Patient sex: M
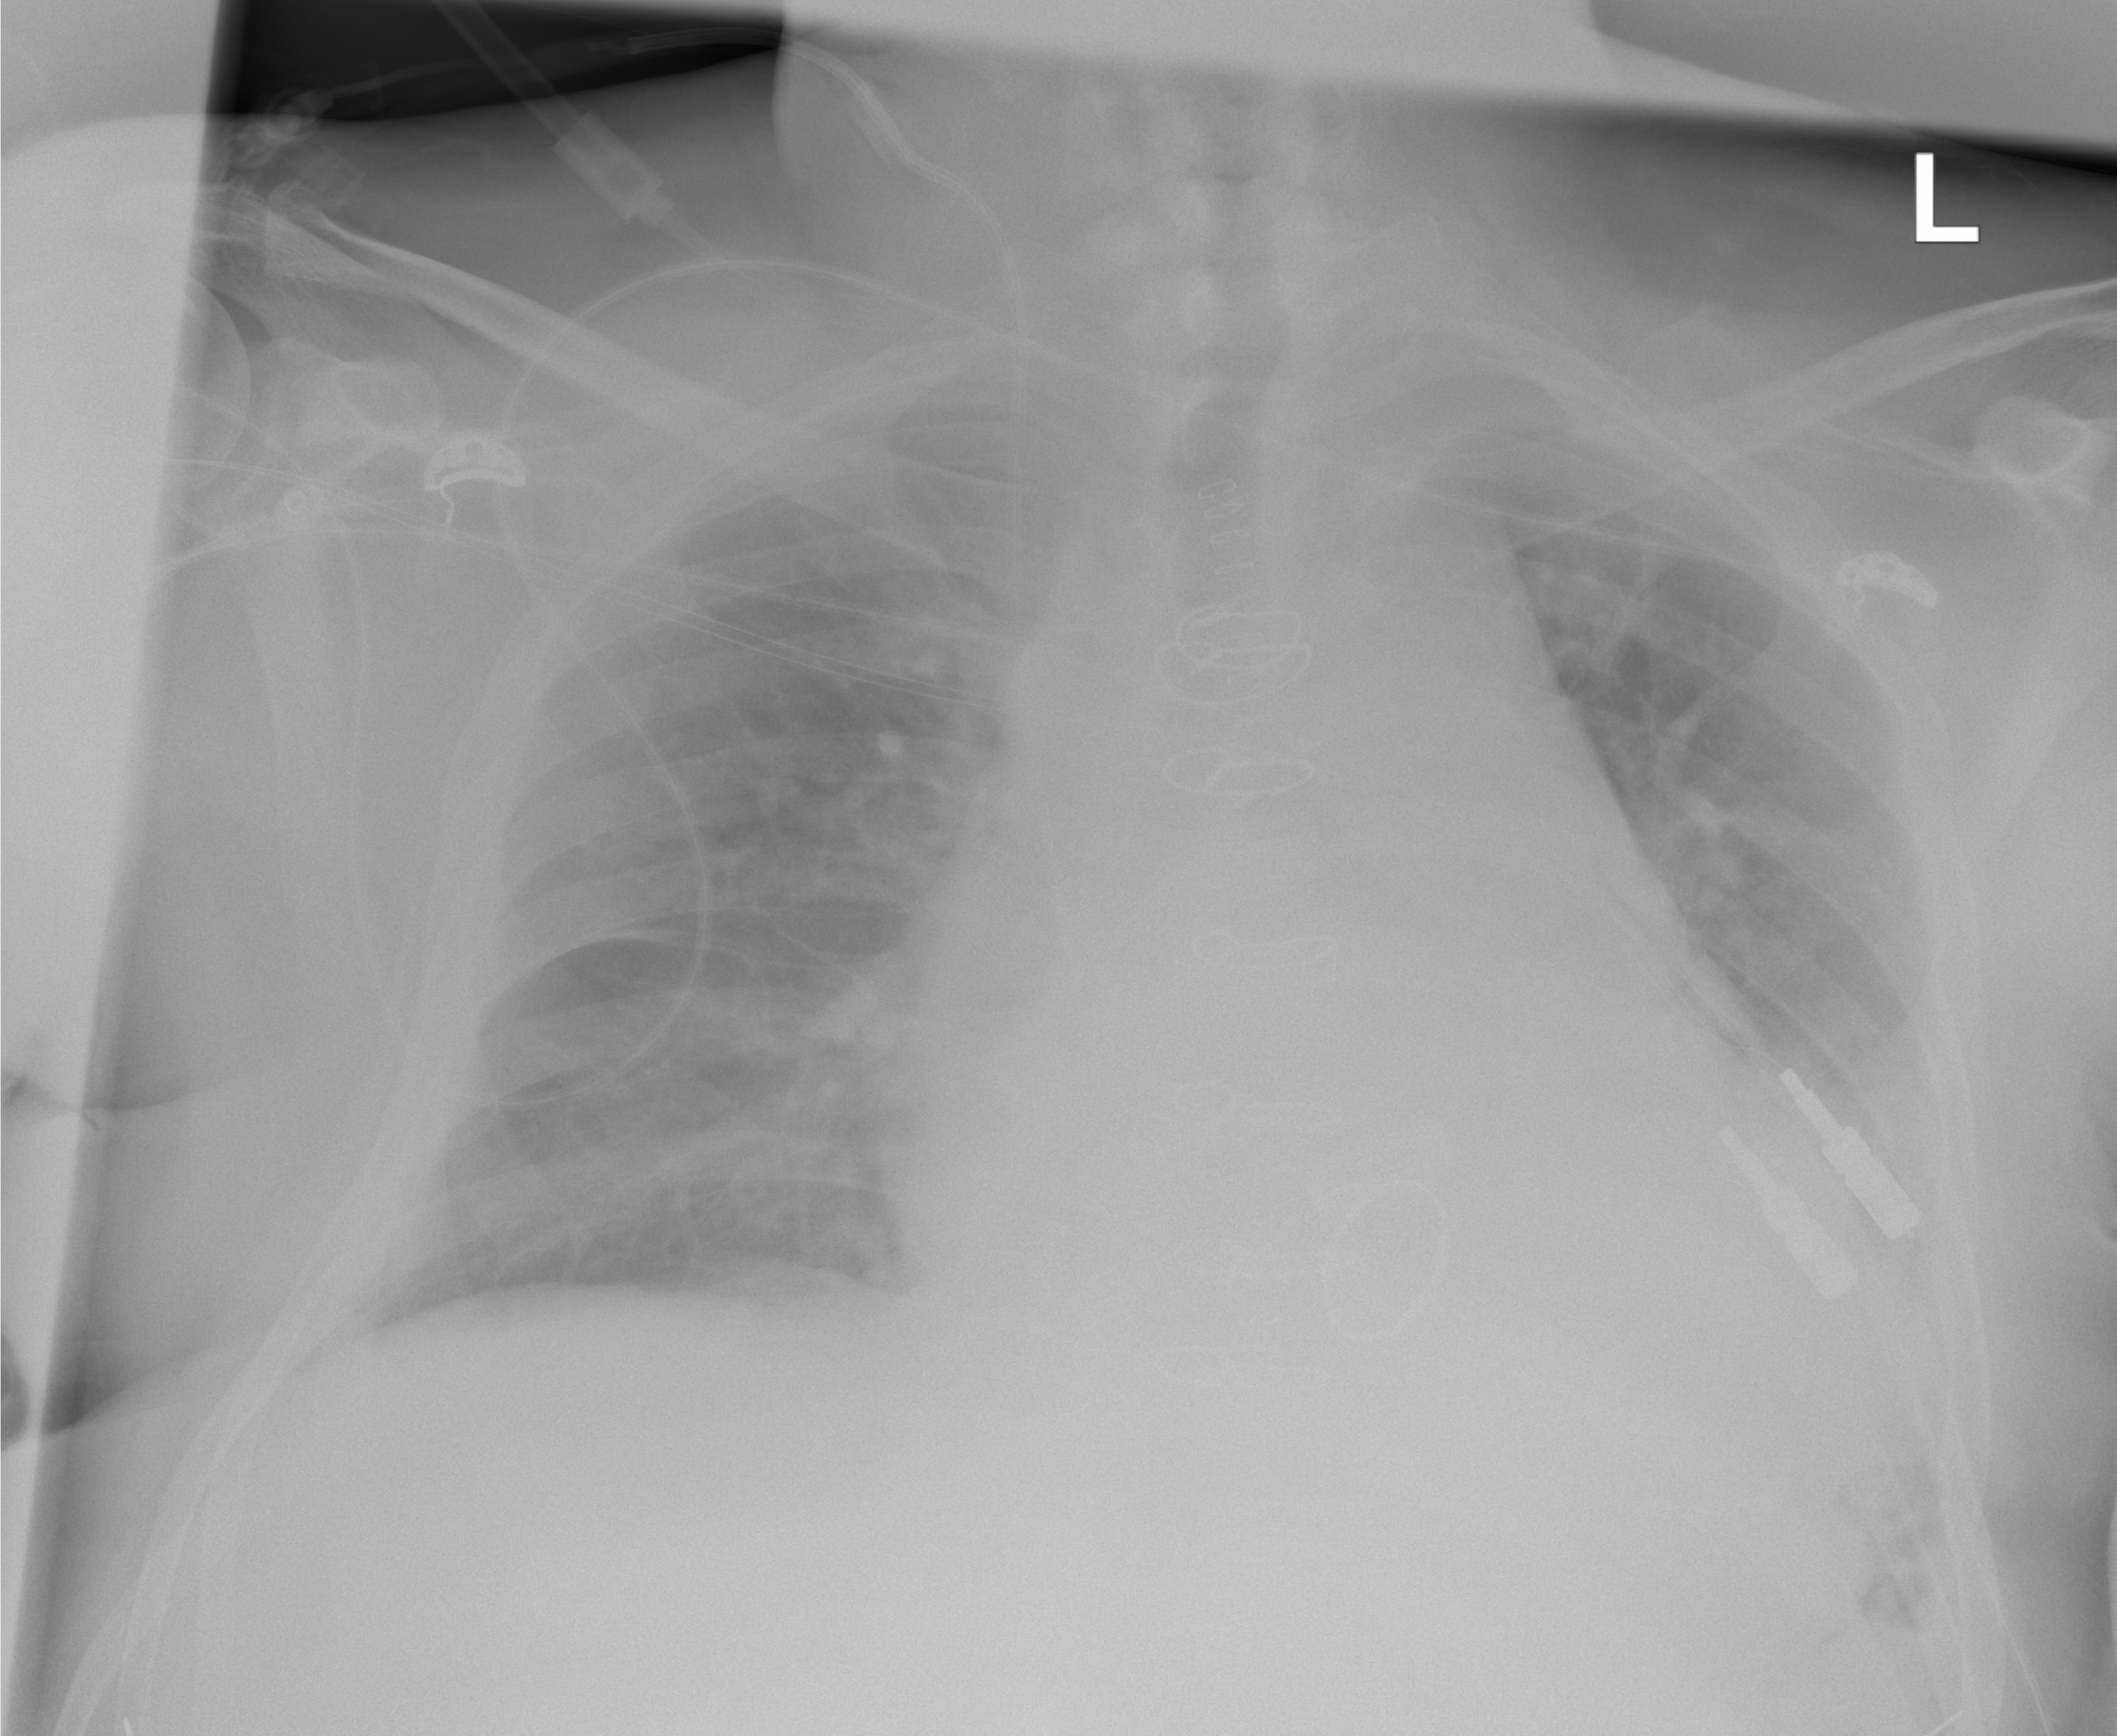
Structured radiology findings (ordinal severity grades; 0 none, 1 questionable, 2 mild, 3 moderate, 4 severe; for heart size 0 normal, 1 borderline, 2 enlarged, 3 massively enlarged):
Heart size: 3
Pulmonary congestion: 2
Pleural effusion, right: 0
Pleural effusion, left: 0
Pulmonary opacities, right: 0
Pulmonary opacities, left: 0
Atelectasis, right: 2
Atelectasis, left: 2